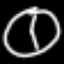
Label: clock